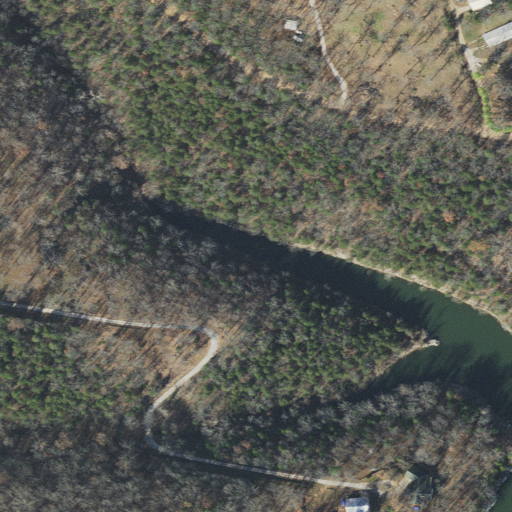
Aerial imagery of valley in Arkansas named Hurt Hollow containing deciduous forest, open development, mixed forest, evergreen forest, pasture, open water, low intensity development, grassland, and medium intensity development